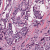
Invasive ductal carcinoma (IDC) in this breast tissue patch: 1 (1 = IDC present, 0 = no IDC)